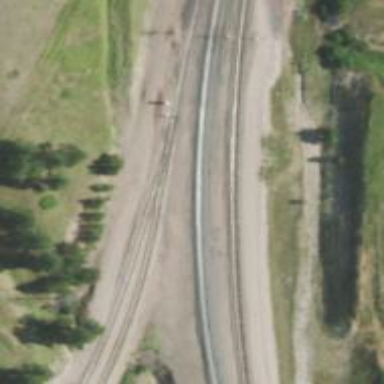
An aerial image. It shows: Railway track.